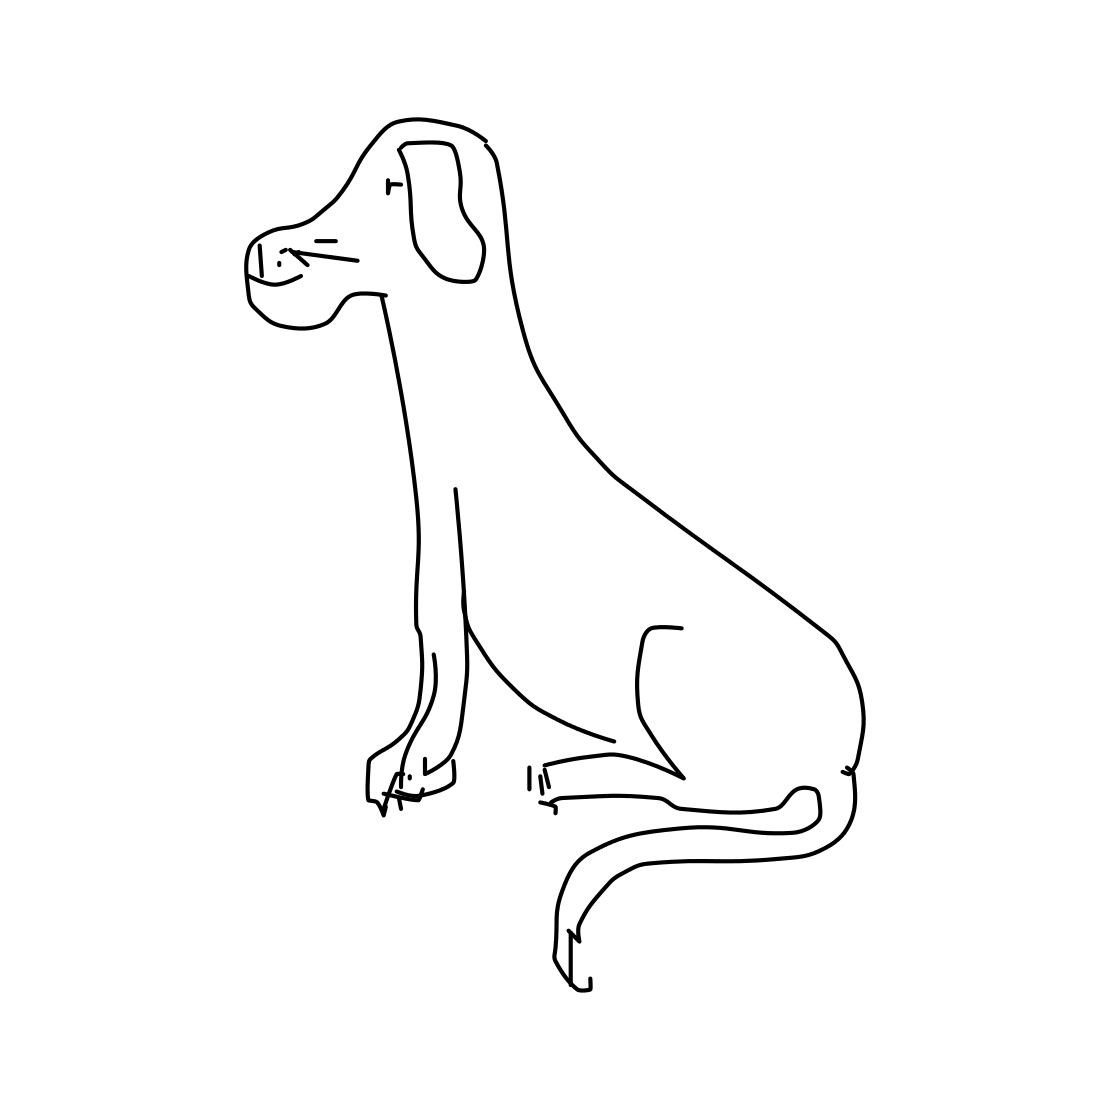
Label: dog